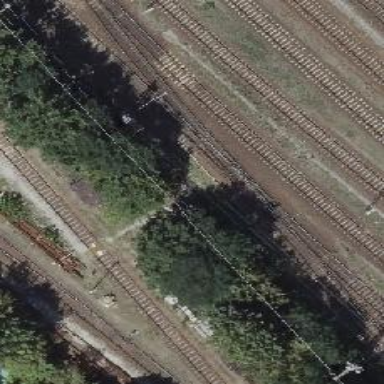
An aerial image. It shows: Rail siding with electrified contact lines.